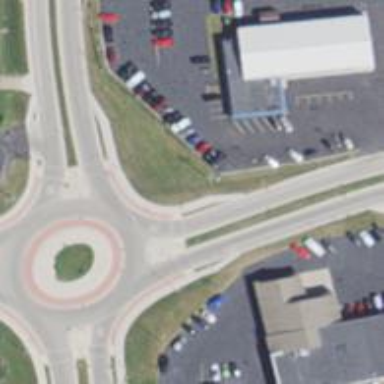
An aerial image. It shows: Primary highway intersecting roundabout.